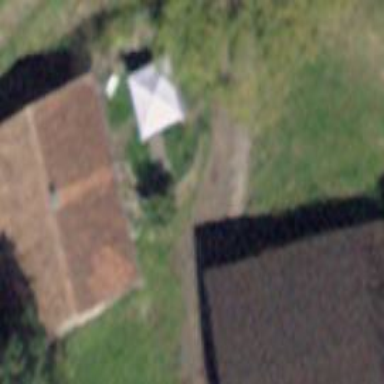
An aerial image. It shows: Cabin is depicted in the image.